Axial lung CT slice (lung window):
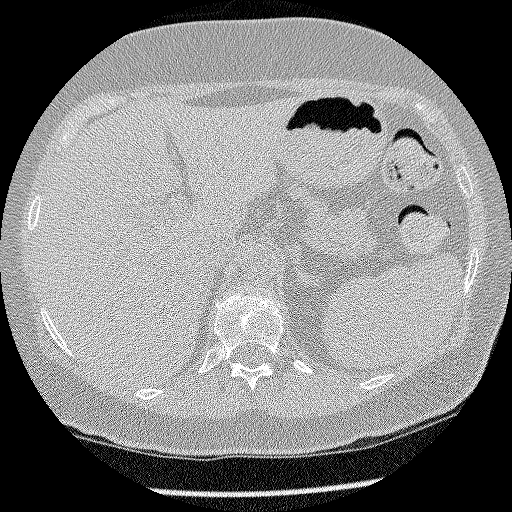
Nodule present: no